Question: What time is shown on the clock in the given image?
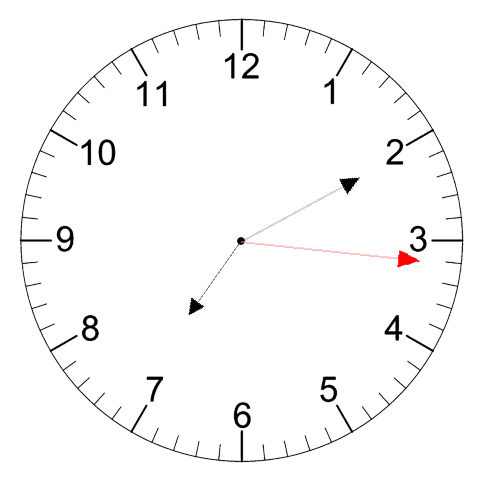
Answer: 07:10:16